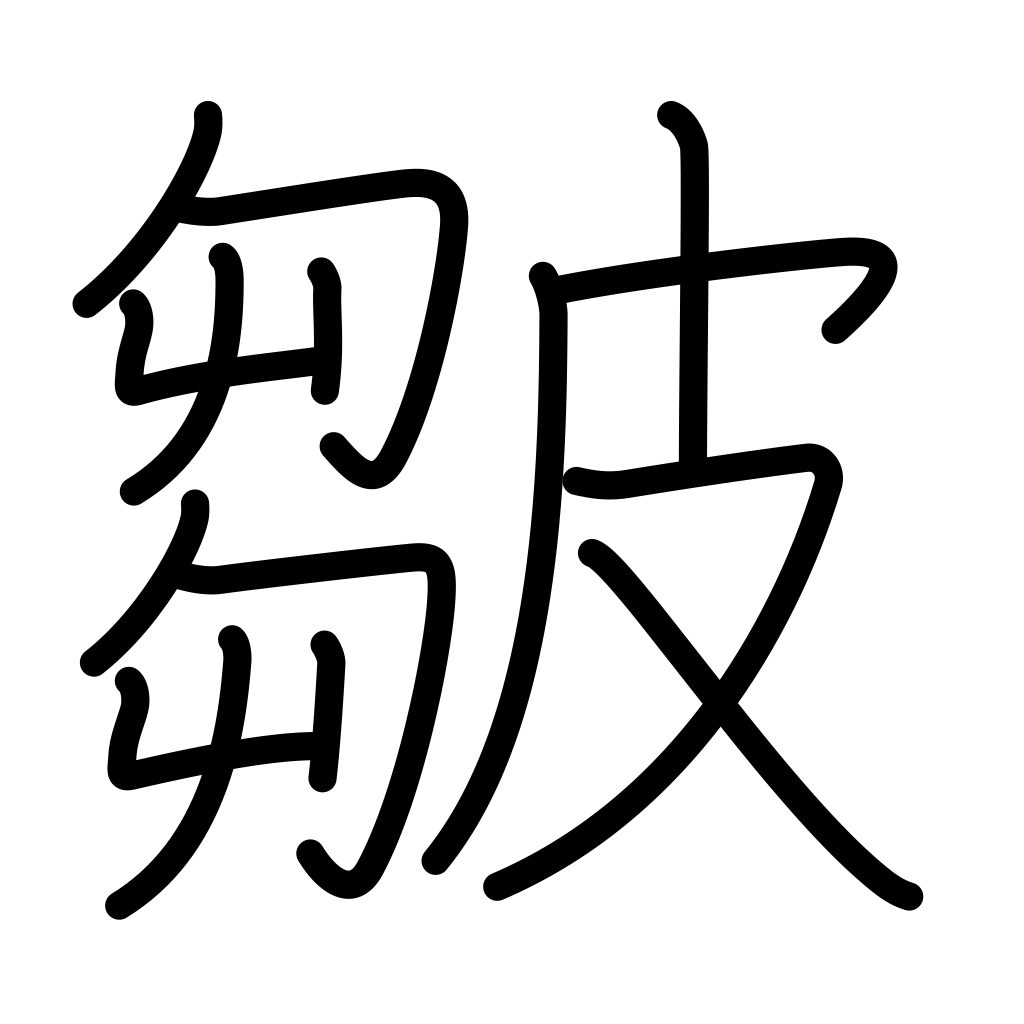
Meaning: wrinkles, creases, folds